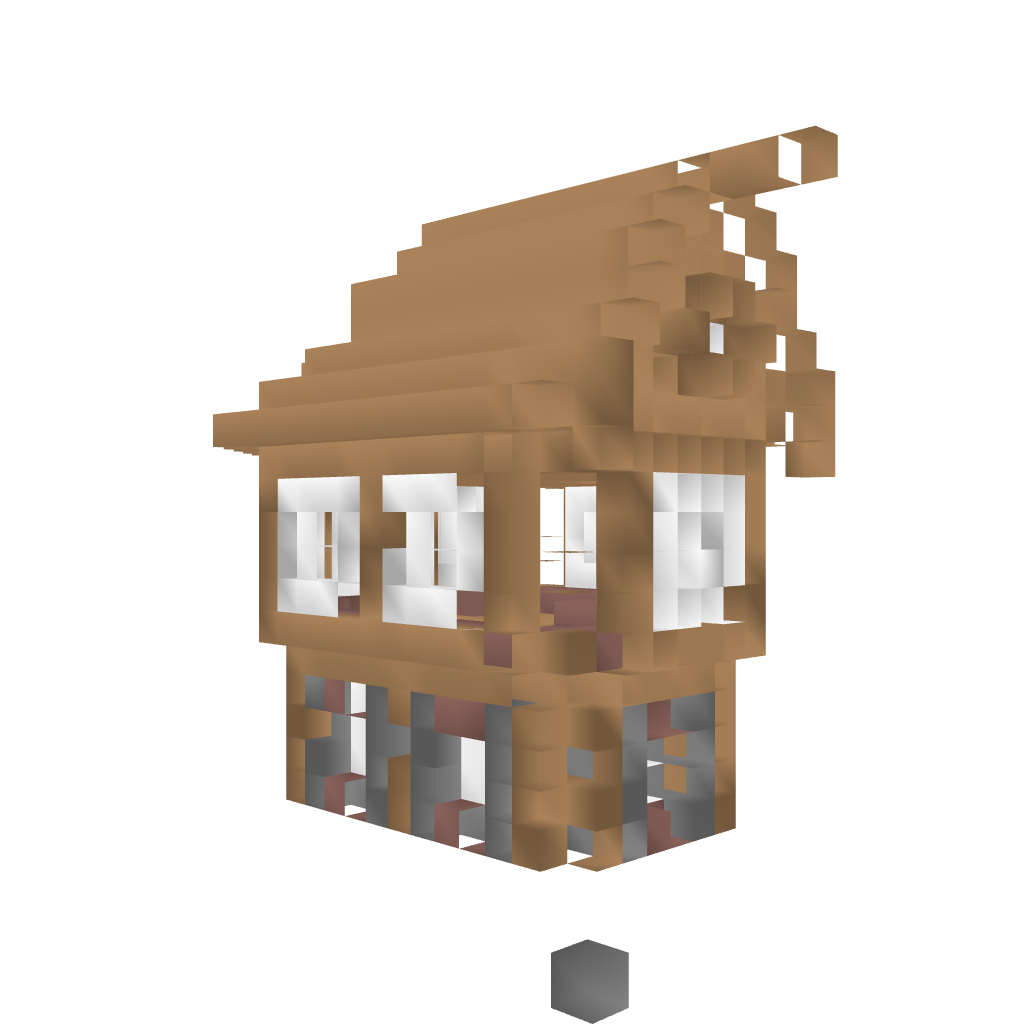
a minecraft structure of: House in the Middle Ages good quality